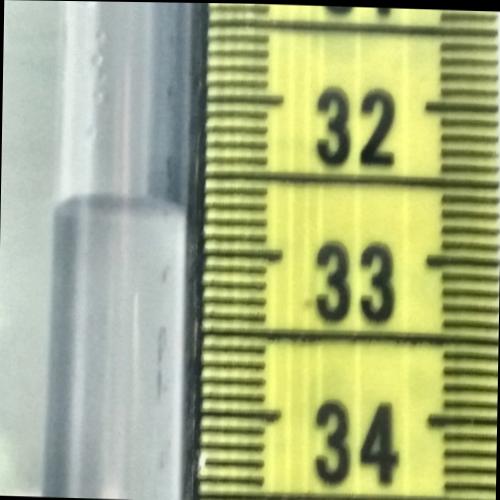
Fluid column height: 32.7 cm